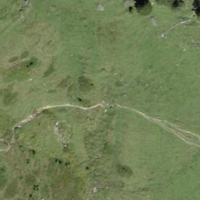
EUNIS habitat code: 23
Species observed at this site:
Parnassia palustris
Bistorta vivipara